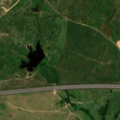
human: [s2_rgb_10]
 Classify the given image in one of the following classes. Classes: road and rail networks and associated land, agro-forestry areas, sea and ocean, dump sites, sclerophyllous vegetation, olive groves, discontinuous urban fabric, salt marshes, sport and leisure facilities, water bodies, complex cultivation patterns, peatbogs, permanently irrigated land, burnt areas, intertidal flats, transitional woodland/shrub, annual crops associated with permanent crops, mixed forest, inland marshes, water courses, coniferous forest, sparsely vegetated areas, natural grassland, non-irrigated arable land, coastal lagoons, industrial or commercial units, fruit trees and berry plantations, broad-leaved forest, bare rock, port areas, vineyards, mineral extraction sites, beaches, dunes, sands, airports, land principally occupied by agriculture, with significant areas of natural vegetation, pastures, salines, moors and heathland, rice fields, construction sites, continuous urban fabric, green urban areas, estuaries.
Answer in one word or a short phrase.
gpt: continuous urban fabric